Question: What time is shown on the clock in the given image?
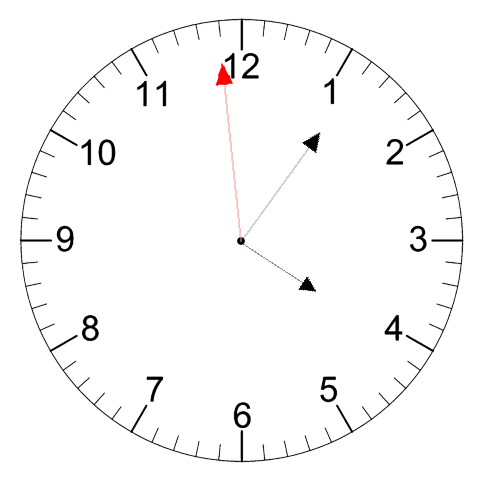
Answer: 04:05:59